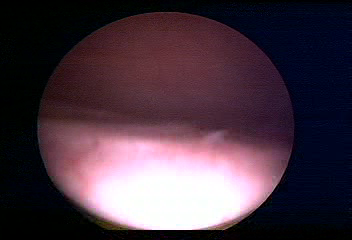
Modality: WLC
Class: Normal mucosa
Bladder cancer association: No